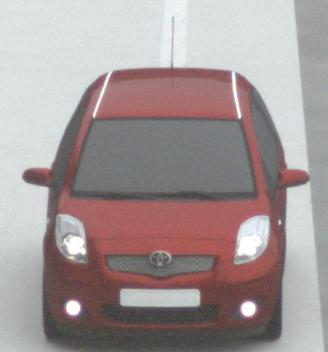
Make: Toyota
Model: Yaris 1.0
Detailed model: Yaris (XP13)
Model produced from: 2011/10
Model produced until: 2014/08
Doors: 3
Color: red
Road condition: dry road
Daytime: morning or afternoon
Contrast: low contrast